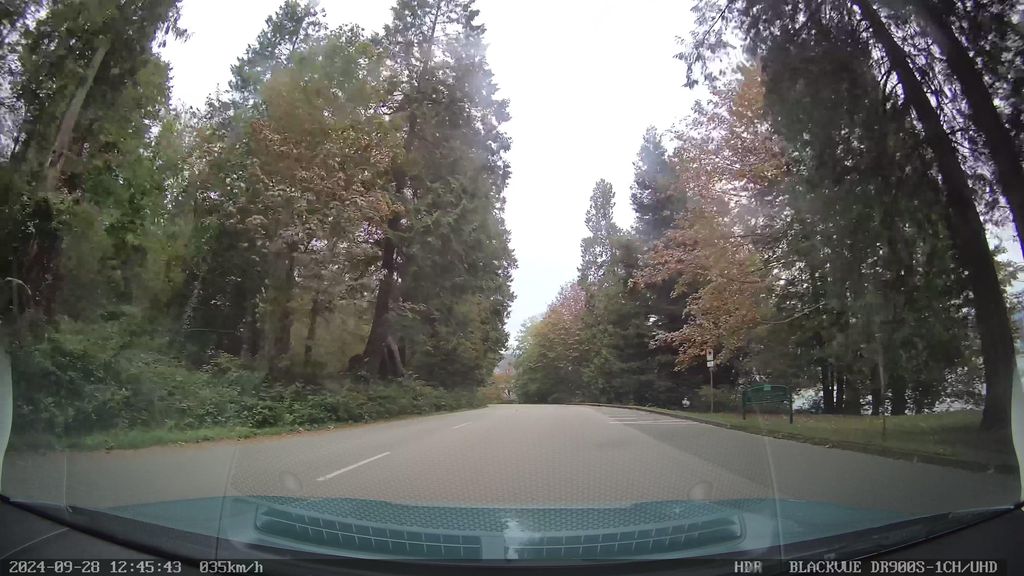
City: vancouver